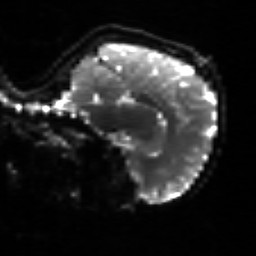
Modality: sbref
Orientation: sagittal
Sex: female
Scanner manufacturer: siemens
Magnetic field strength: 3 T
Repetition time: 5 s
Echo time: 0.071 s